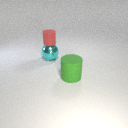
large cyan metal sphere to the left of large green rubber cylinder